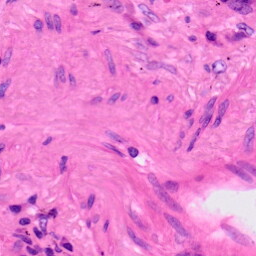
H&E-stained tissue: Lung